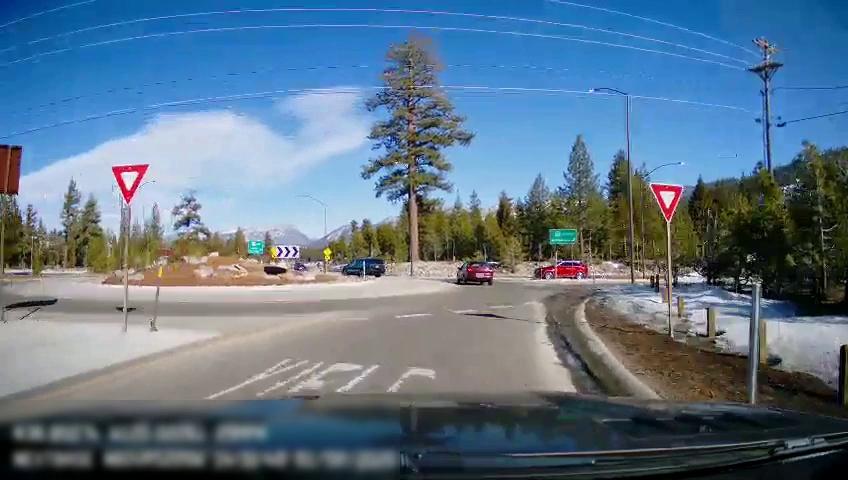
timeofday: Day
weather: Sunny
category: Drivable Space
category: Vehicles | Car
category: Vehicles | SUV
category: Vehicles | SUV
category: Lanes | Current Lane
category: Traffic | Signs
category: Traffic | Signs
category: Traffic | Signs
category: Traffic | Signs
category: Traffic | Signs